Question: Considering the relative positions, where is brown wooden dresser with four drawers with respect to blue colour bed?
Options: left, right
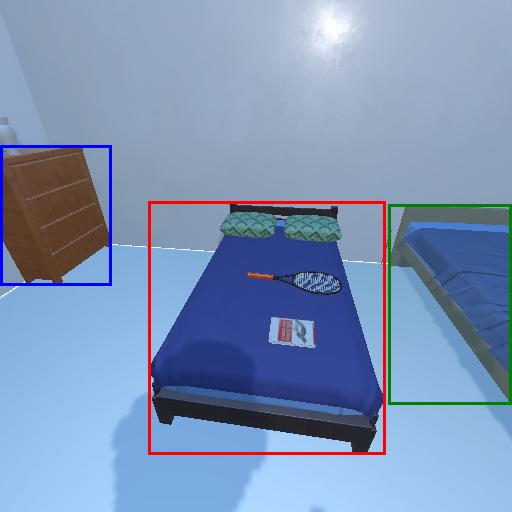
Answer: left